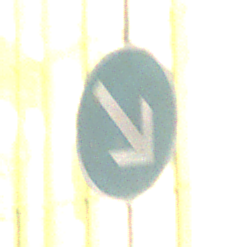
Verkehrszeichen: VorgeschriebeneVorbeifahrtRechts
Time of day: Night
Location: Outdoor (Urban)
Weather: PartlyCloudy
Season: NotSpecified
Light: Artificial